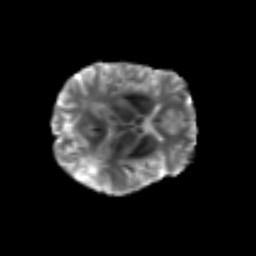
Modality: T2w
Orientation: axial
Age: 70
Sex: female
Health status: ill
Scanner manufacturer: siemens
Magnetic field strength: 3 T
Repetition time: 8.7 s
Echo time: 0.11 s